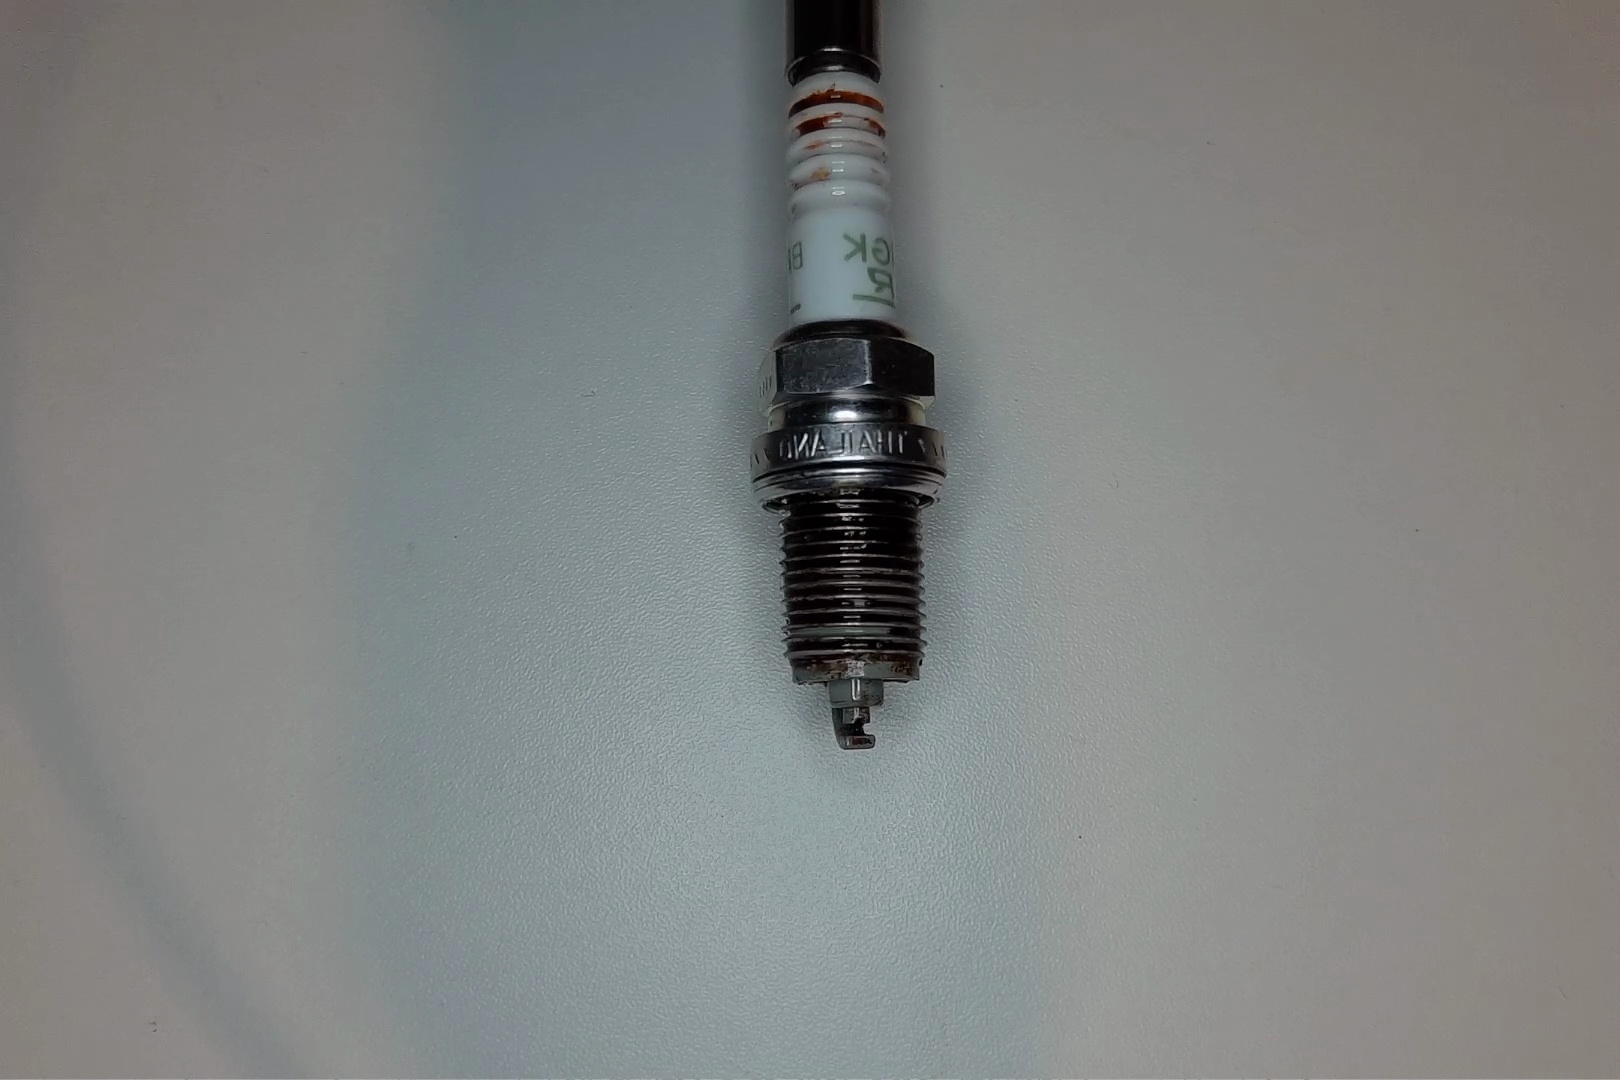
Label: anomaly